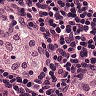
Metastatic tissue present: no